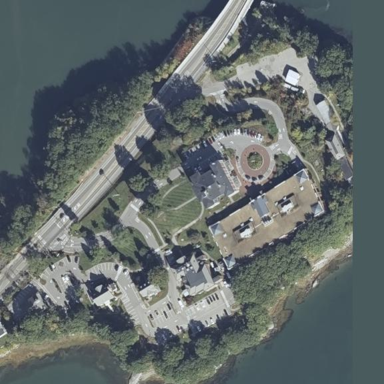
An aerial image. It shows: Healthcare facility identified as hospital.